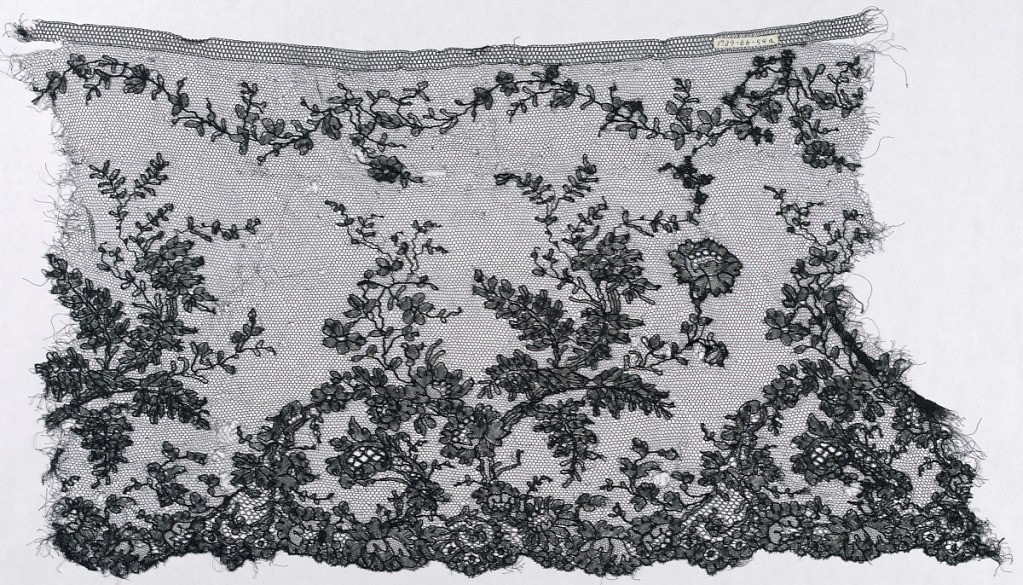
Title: Fragment
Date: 19th century
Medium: silk Technique: bobbin lace, Chantilly style
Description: Chantilly lace - a/, b/, c/, and d/ show design of branches with flowers and leaves rising from scalloped border.